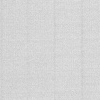
Atmospheric dust classification: dusty